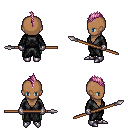
a pixel art fantasy rpg character, female body template, human, dark skin, gray robe, teal pants, pink mohawk hairstyle, metal gloves, metal boots, spear, four views (front, back, left, right), 2x2 character sprite sheet, small pixel art, hard edges, no anti-aliasing